Question: In (La)TeX non-breaking spaces are called ties and they are made by '~'. Ties are for instance used after abbreviations so that there is no line break directly after them and so that dots ending abbrevations are not treated as ending sentences. The latter use is important because standardly LaTeX puts a longer space after dots than between words.
When exporting from Org-mode to LaTeX '~' is treated as an explicit character and not as a tie. Ignoring the use of non-breaking spaces is not an alternative because it leads to the wrong spacing (see the second sentence in the example above). One alternative is to force Org-mode to treat '~' as LaTeX with <URL>, does not work because LaTeX does not treat it as a space. So, how can I use non-breaking spaces in Org-mode that are properly exported to LaTeX?
Here is an example to clarify. The first sentence fails because '~' is treated as an explicit character. The second sentence fails, obviously, because the last dot is treated as ending a sentence by LaTeX. The third sentence exports properly but it is verbose and breaks export to other formats. The fourth line (separated by an UTF-8 non-breaking space which is inserted by ) fails because it is not treated as a space by LaTeX:
'''
#+title:Title
e.g.~example
e.g. example
#+BEGIN_LaTeX
e.g.~example
#+END_LaTeX
e.g. example
'''
This exports () to the following LaTeX code:
'''
e.g.\~{}example
e.g. example
e.g.~example
e.g. example
'''
Which renders as:

I am running Org-mode 7.6 in Emacs 23.3.1.
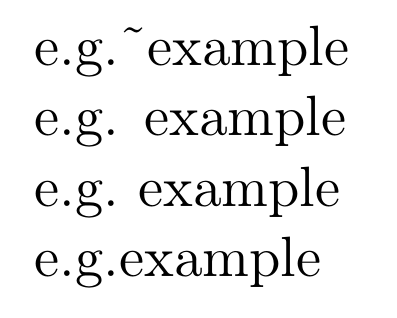
Answer: On <URL> I found the solution to the double spacing problem:
Org
'''
e.g.
bsp{}example
'''
LaTeX
'''
e.g.~example
'''